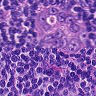
Metastatic tissue present: yes